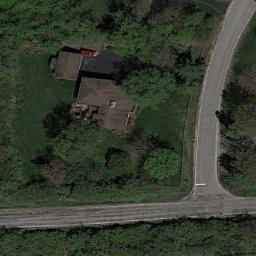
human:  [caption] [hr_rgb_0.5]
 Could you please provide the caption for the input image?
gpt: The sparse residential  is surrounded by trees .

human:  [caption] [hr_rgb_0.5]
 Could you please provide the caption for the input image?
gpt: The room is surrounded by trees .

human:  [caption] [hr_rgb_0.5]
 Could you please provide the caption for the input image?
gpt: There are several houses of different sizes and a few green trees in a sparse residential area, Surrounded by grassland and two roads .

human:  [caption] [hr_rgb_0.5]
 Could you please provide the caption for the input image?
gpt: The sparse residential is on the grass next to some trees and a road .

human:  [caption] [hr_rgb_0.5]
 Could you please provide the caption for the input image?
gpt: A sparse residential area with some green trees and two brown buildings .